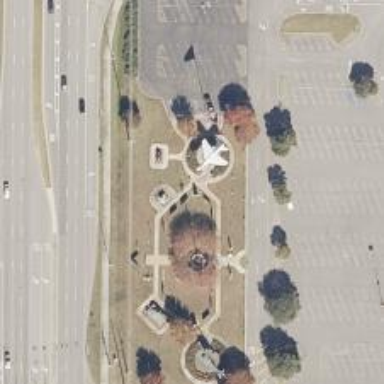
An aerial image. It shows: Memorial site with historic significance.